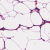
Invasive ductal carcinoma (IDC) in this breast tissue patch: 0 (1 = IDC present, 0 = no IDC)